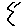
Label: zigzag